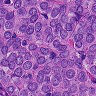
Metastatic tissue present: yes